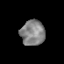
Tissue: prostate
Cell type: T cells
Senescence score: 0.3392
Nuclear area (px): 597
Mean DAPI intensity: 132.987